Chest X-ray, AP view. Patient: 56 years old, sex F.
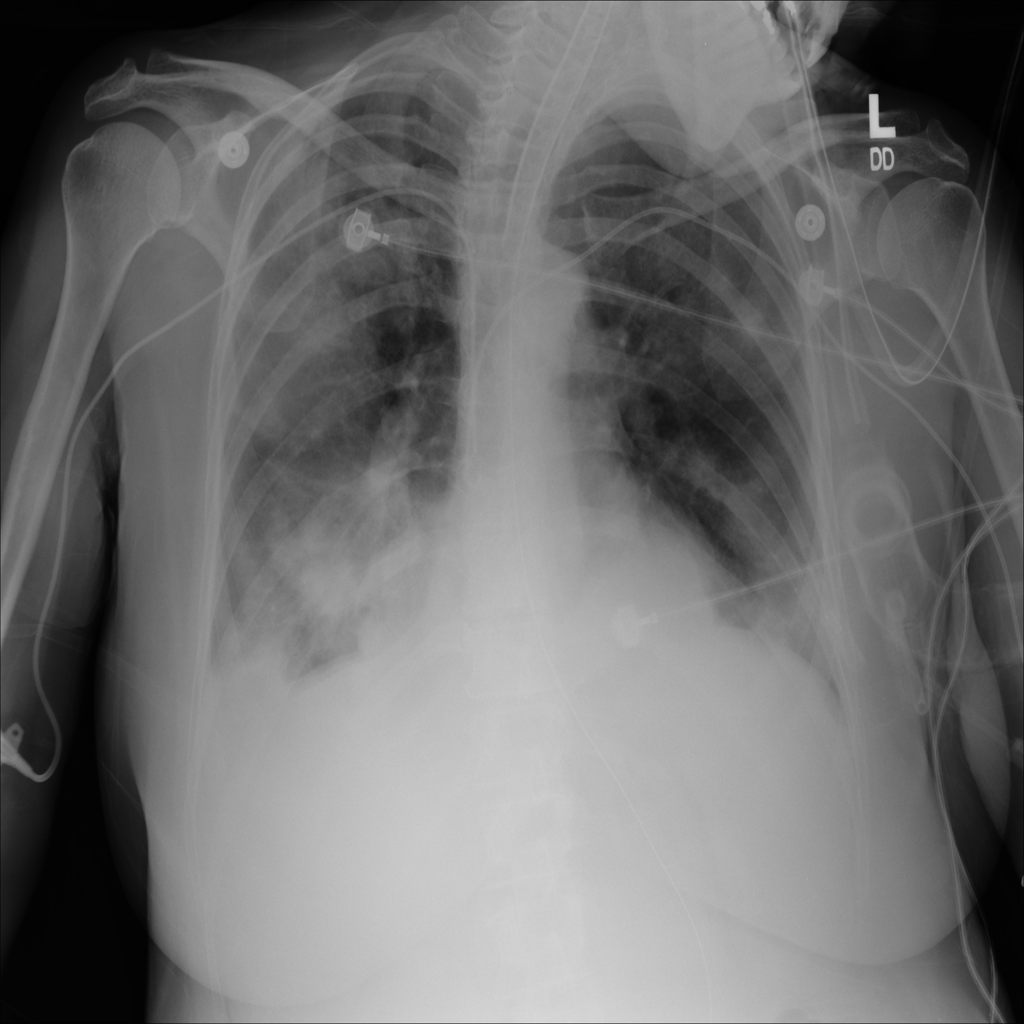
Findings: Infiltration, Mass